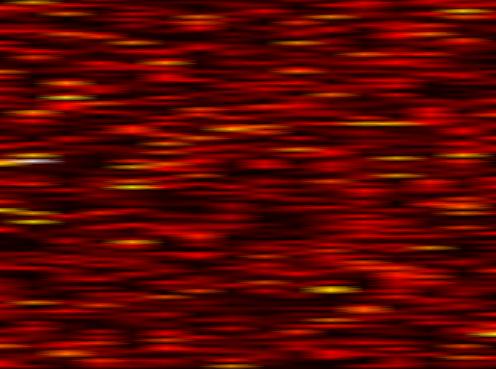
Label: WOLA